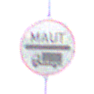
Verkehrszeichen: Mautpflicht
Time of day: MorningAfternoon
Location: Outdoor (Suburban)
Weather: PartlyCloudy
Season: NotSpecified
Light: Natural